Field crop: maize
Growth stage: 2
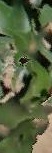
Species: maize